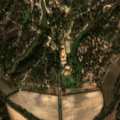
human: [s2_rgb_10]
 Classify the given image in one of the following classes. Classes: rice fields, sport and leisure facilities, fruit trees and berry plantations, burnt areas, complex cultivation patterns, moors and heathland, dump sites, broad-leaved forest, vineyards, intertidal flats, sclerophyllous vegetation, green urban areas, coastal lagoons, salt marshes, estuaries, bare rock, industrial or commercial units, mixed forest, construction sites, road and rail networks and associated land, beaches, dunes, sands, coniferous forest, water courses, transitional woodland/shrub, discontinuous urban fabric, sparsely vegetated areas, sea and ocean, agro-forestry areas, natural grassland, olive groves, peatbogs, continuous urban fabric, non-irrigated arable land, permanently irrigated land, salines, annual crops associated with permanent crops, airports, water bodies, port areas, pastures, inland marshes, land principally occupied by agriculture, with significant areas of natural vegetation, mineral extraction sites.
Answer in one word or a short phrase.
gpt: permanently irrigated land, rice fields, agro-forestry areas, mixed forest